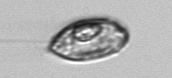
Label: Katodinium_or_Torodinium